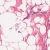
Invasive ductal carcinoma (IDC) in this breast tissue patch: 0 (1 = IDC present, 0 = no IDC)